Interaction volume radius: 5 \u00c5
Interaction volume height: 25 \u00c5
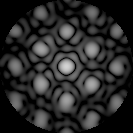
Disorder parameter: 0.2637